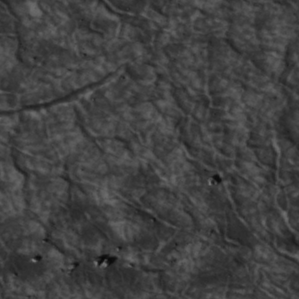
Label: non_frost